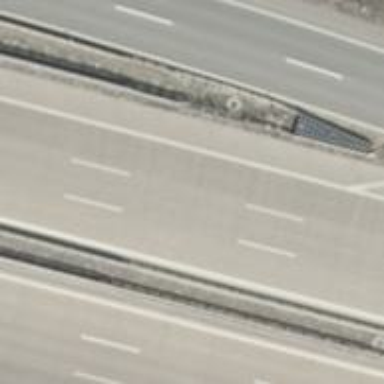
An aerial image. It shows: Concrete motorway.